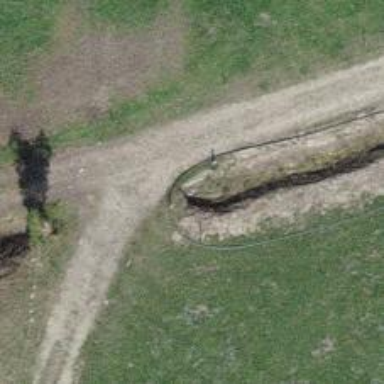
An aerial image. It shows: Culvert tunnel.